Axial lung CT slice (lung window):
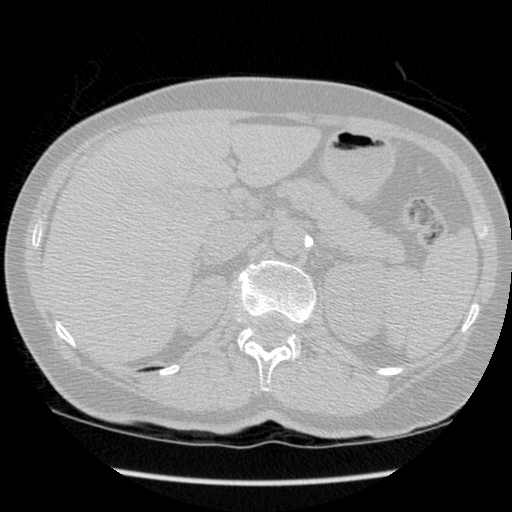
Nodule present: no